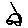
Label: car